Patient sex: M
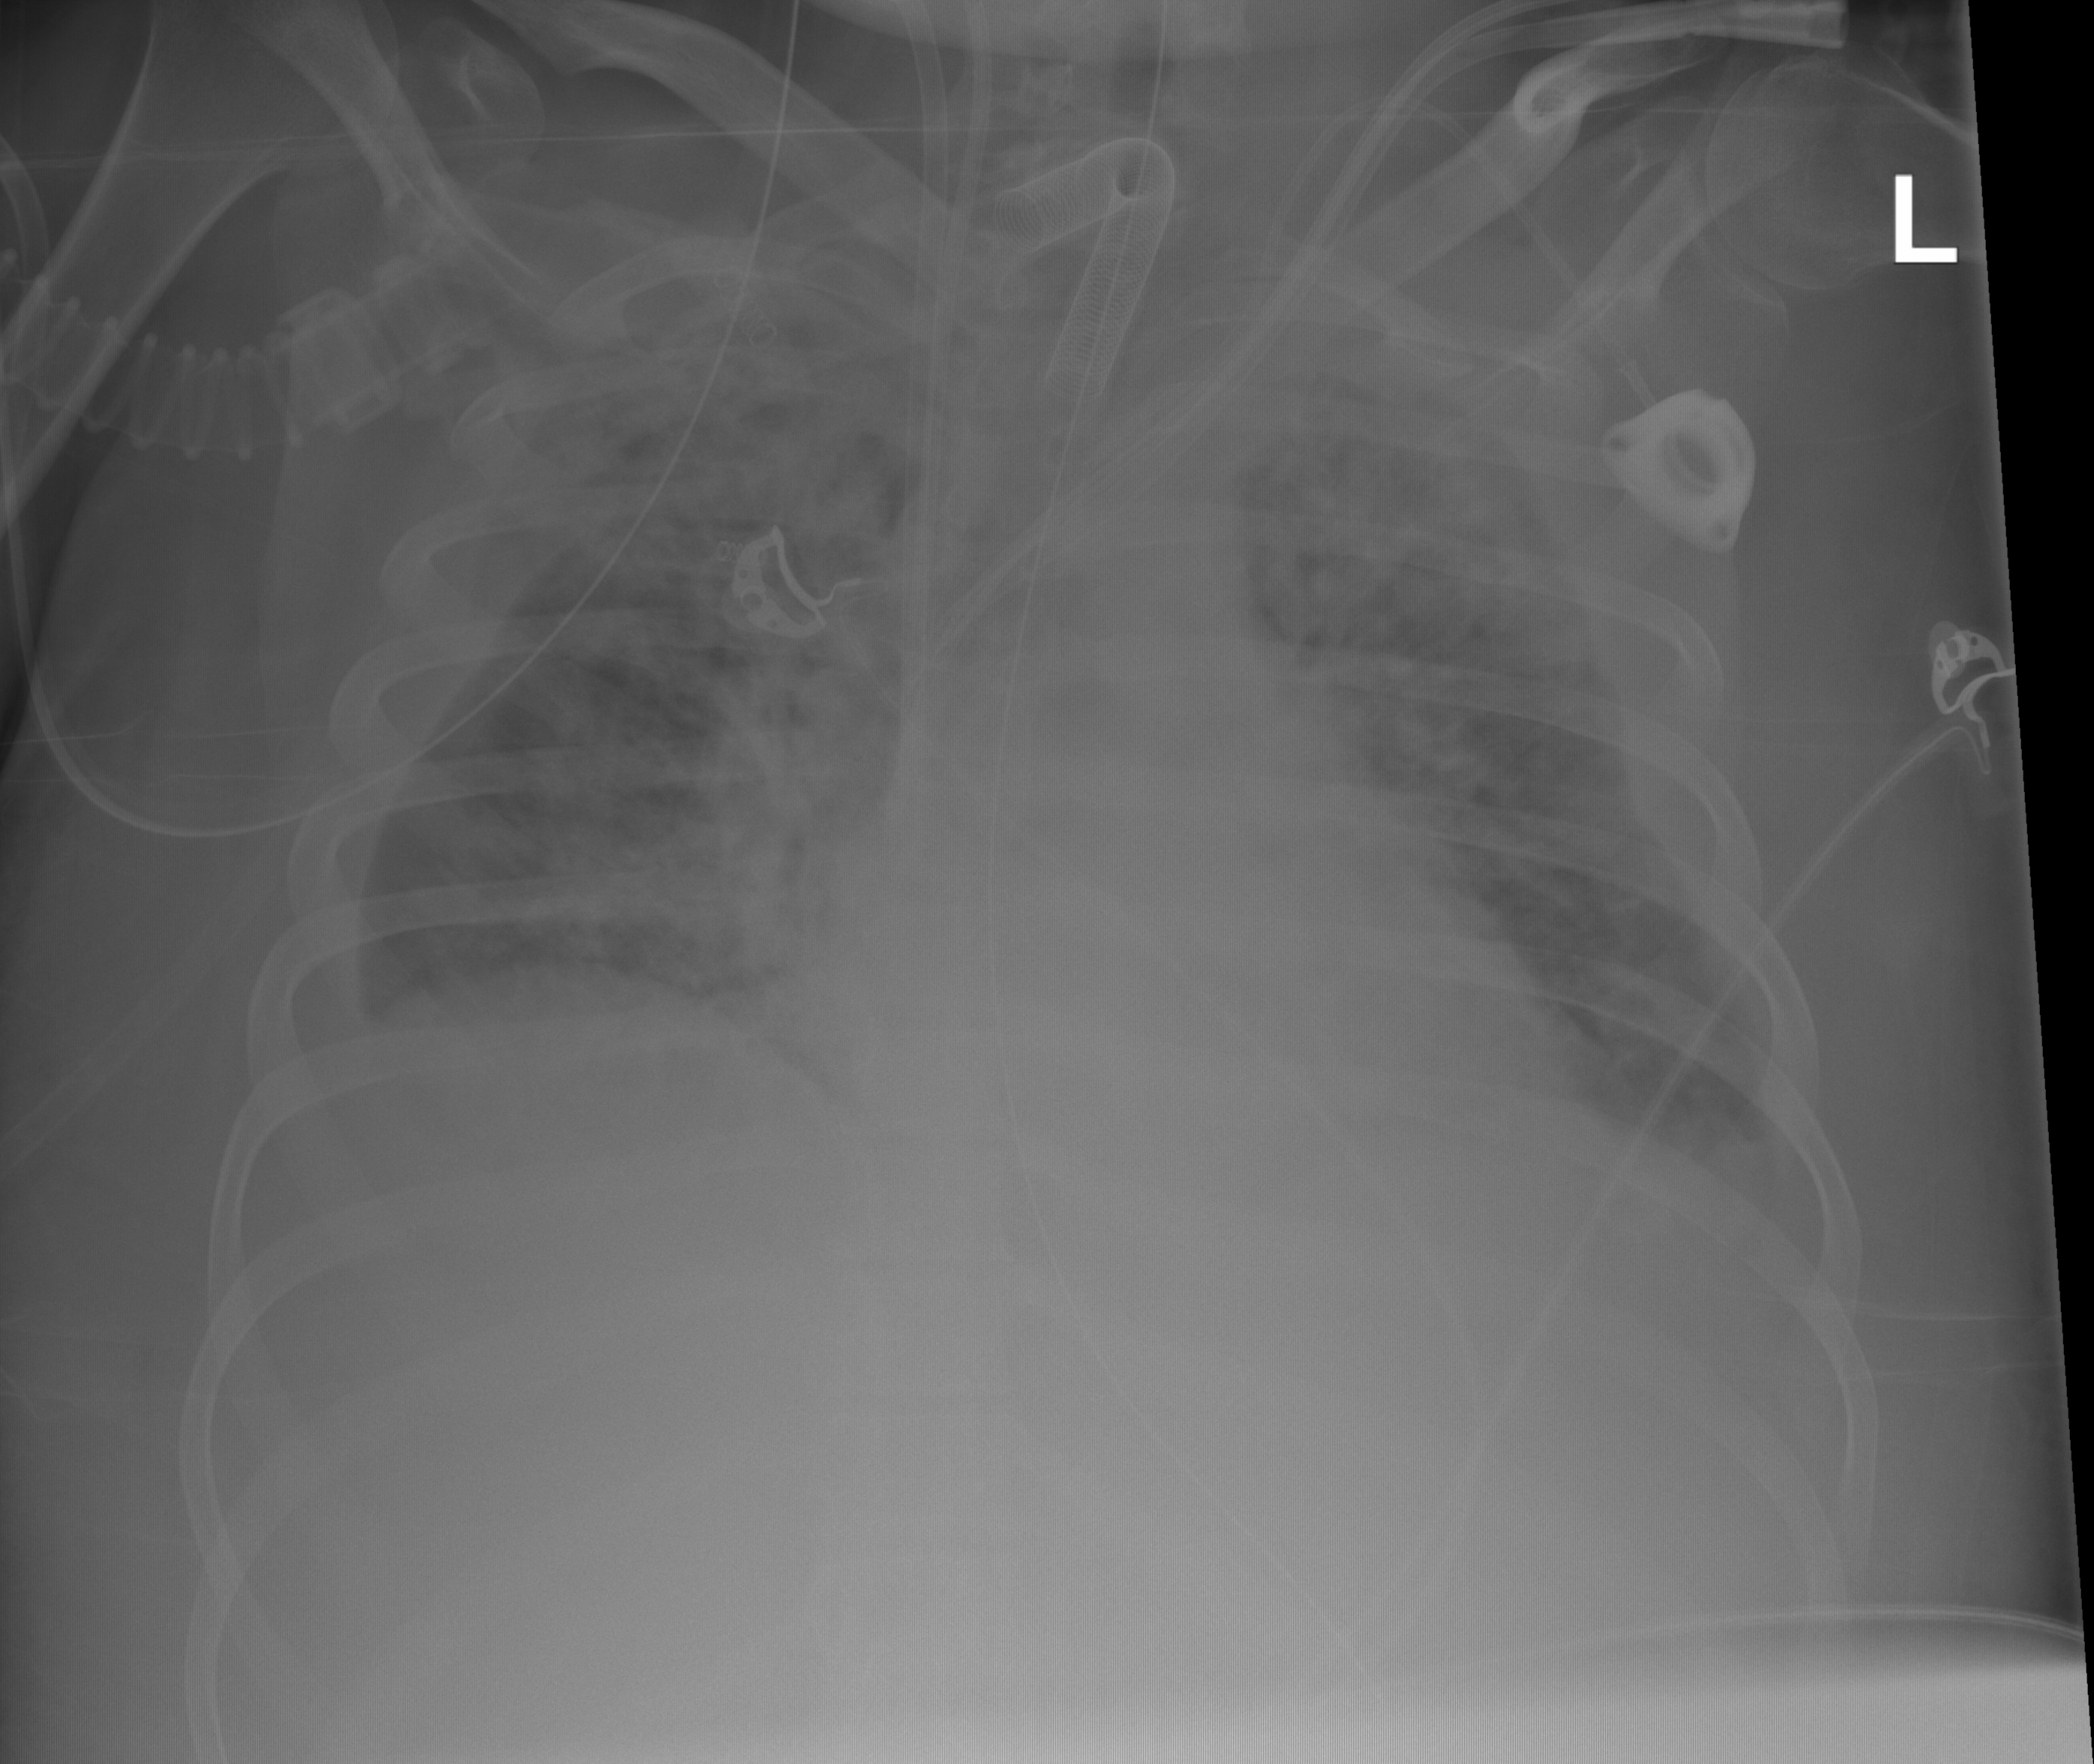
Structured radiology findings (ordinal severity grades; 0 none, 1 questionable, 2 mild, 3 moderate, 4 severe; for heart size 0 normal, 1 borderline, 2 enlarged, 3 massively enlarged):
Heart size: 2
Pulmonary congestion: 3
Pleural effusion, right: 2
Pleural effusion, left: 2
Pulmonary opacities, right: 3
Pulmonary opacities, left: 2
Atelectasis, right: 2
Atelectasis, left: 2